Interaction volume radius: 5 \u00c5
Interaction volume height: 10 \u00c5
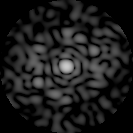
Disorder parameter: 0.8337